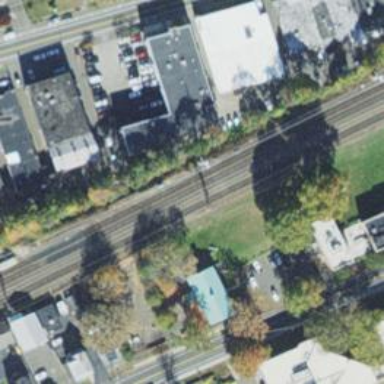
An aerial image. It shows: Railway track with contact line for electrification.